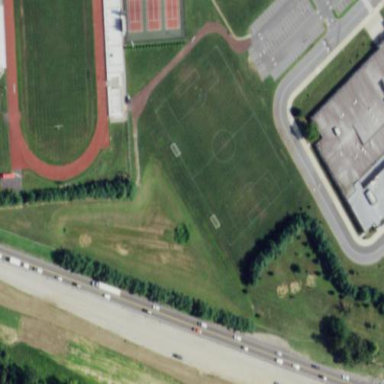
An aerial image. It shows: Soccer pitch used for Boy's Soccer and Boy's Lacrosse practice.